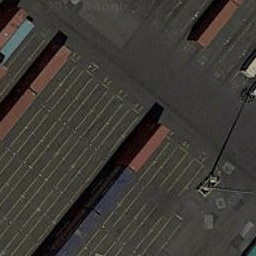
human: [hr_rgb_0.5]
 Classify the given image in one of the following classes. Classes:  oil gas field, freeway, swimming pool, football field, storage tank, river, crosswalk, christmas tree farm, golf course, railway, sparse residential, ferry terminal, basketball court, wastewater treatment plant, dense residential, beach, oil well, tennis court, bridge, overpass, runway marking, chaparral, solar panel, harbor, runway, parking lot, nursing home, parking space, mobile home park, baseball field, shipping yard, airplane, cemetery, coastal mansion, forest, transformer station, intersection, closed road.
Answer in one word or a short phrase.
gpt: shipping yard